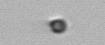
Label: nanoplankton_mix